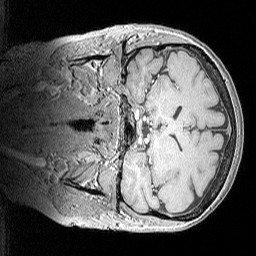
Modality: MP2RAGE
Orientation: coronal
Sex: female
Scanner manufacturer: siemens
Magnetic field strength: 3 T
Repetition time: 5 s
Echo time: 0.00292 s